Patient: sex F, age 35
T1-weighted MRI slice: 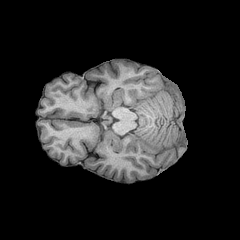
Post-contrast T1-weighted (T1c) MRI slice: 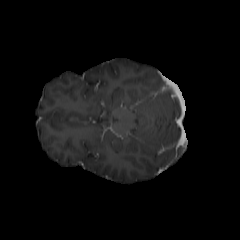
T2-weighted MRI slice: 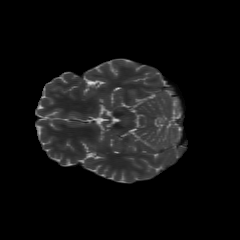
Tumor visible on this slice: no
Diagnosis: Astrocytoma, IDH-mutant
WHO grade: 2